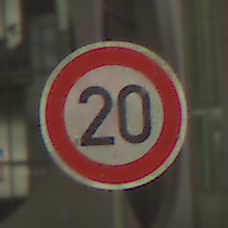
Verkehrszeichen: Geschwindigkeit20
Umgebung: Outdoor, Urban
Tageszeit: Night
Wetter: PartlyCloudy
Licht: Artificial
Jahreszeit: NotSpecified
Kontrast: HighContrast